Field crop: tomato
Growth stage: 2
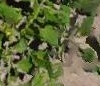
Species: tomato